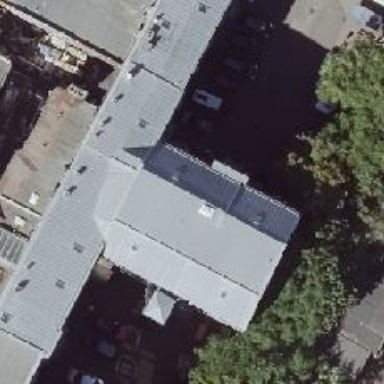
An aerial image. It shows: Canteen.